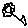
Label: flower